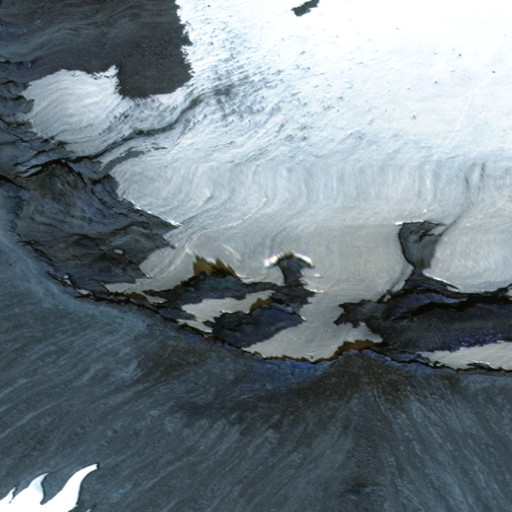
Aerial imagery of mountain in Alaska named Vent Mountain containing only unknown